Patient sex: M
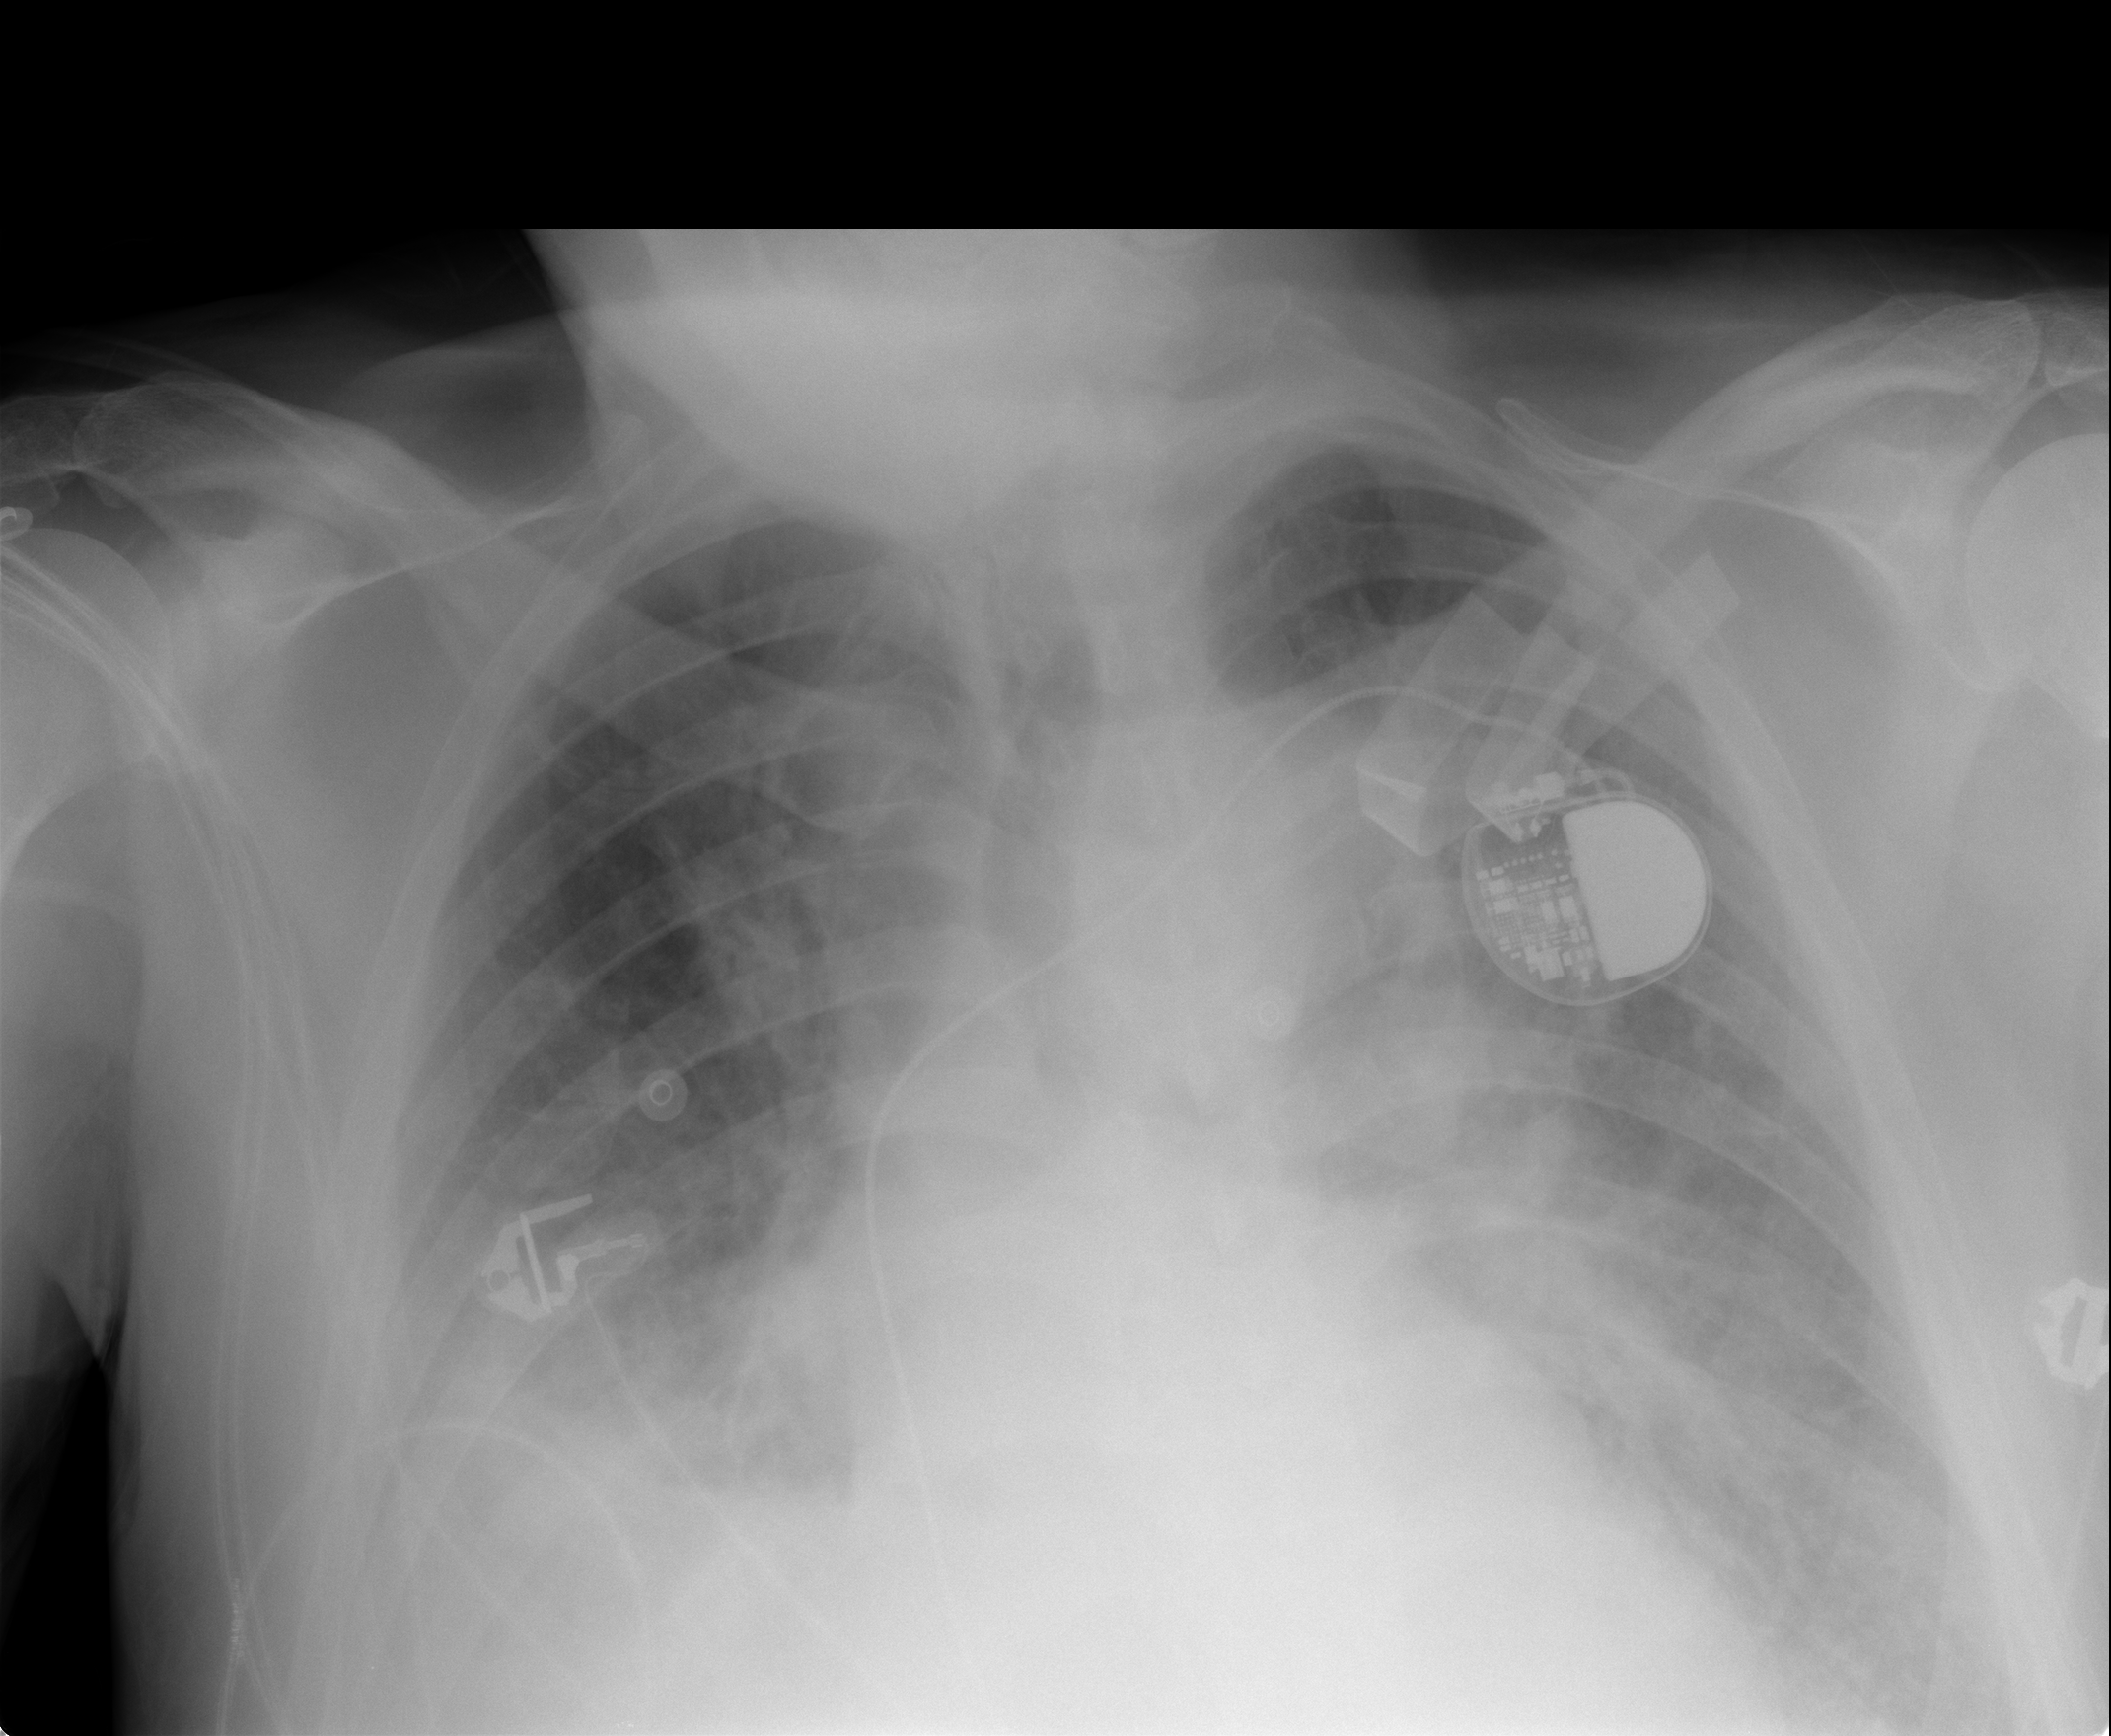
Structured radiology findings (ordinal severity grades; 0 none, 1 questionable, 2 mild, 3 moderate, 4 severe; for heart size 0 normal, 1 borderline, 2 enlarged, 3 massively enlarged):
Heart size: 0
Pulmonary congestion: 3
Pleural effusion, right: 2
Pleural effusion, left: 2
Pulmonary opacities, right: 2
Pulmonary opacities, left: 2
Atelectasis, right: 2
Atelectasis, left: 2